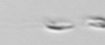
Label: Dinobryon